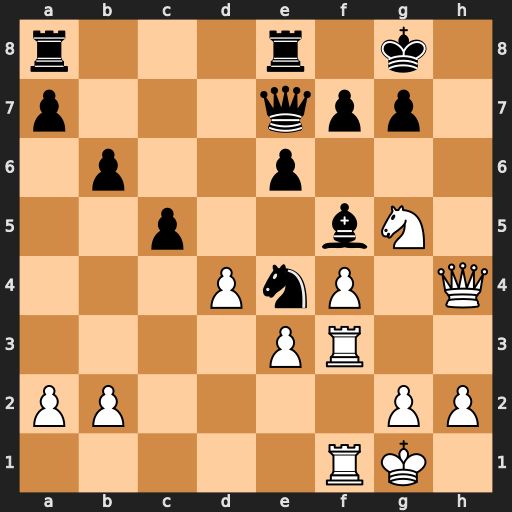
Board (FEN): r3r1k1/p3qpp1/1p2p3/2p2bN1/3PnP1Q/4PR2/PP4PP/5RK1
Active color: w
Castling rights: -
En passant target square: -
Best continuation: Rh3 Bxh3 Qh7+ Kf8 Qh8#